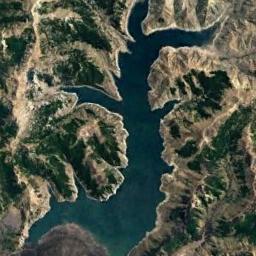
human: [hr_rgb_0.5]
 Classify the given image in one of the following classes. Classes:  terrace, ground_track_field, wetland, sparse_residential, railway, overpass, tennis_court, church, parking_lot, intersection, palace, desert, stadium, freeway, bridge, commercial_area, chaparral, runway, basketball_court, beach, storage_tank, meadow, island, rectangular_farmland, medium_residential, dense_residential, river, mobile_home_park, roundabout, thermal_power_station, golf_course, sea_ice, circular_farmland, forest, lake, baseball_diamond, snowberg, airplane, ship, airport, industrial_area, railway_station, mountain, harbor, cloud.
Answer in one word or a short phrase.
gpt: lake